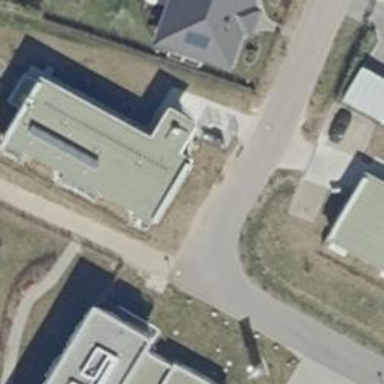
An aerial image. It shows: Asphalt road in residential area.